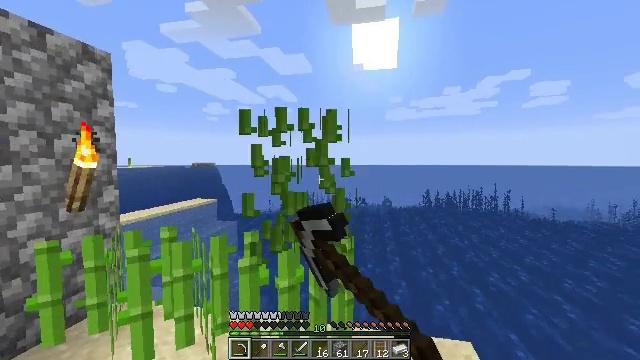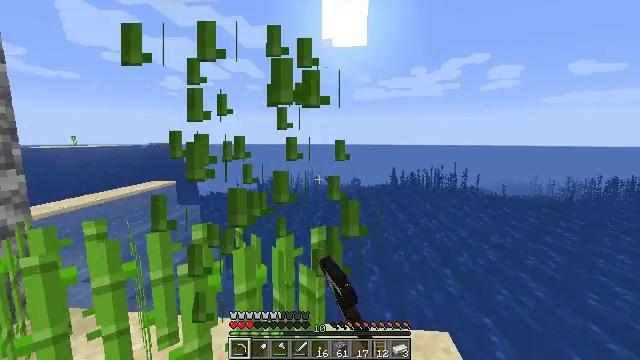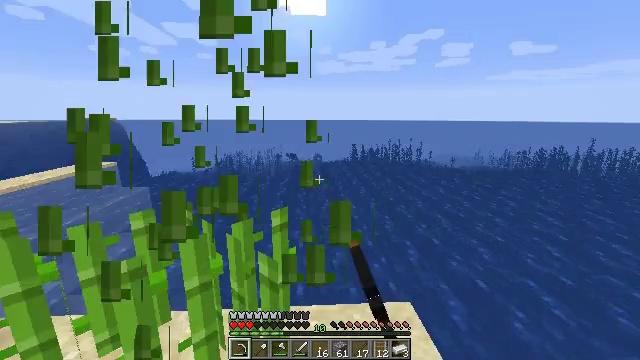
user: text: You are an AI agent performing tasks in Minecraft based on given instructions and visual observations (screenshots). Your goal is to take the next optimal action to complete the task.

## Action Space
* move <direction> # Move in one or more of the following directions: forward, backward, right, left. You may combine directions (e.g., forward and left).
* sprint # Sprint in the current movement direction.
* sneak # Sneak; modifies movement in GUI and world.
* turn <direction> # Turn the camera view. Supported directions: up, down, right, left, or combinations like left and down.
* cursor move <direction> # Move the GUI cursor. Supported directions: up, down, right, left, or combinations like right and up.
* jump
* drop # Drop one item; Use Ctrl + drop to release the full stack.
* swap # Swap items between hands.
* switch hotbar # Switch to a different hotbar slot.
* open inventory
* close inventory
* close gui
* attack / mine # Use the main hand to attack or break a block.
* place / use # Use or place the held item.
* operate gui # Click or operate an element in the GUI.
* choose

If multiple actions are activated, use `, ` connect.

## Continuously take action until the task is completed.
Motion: motion action
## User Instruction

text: Break the sugar cane.
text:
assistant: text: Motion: move forward, turn right and down
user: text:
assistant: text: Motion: move forward, turn right and down
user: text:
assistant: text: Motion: no_op